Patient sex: F
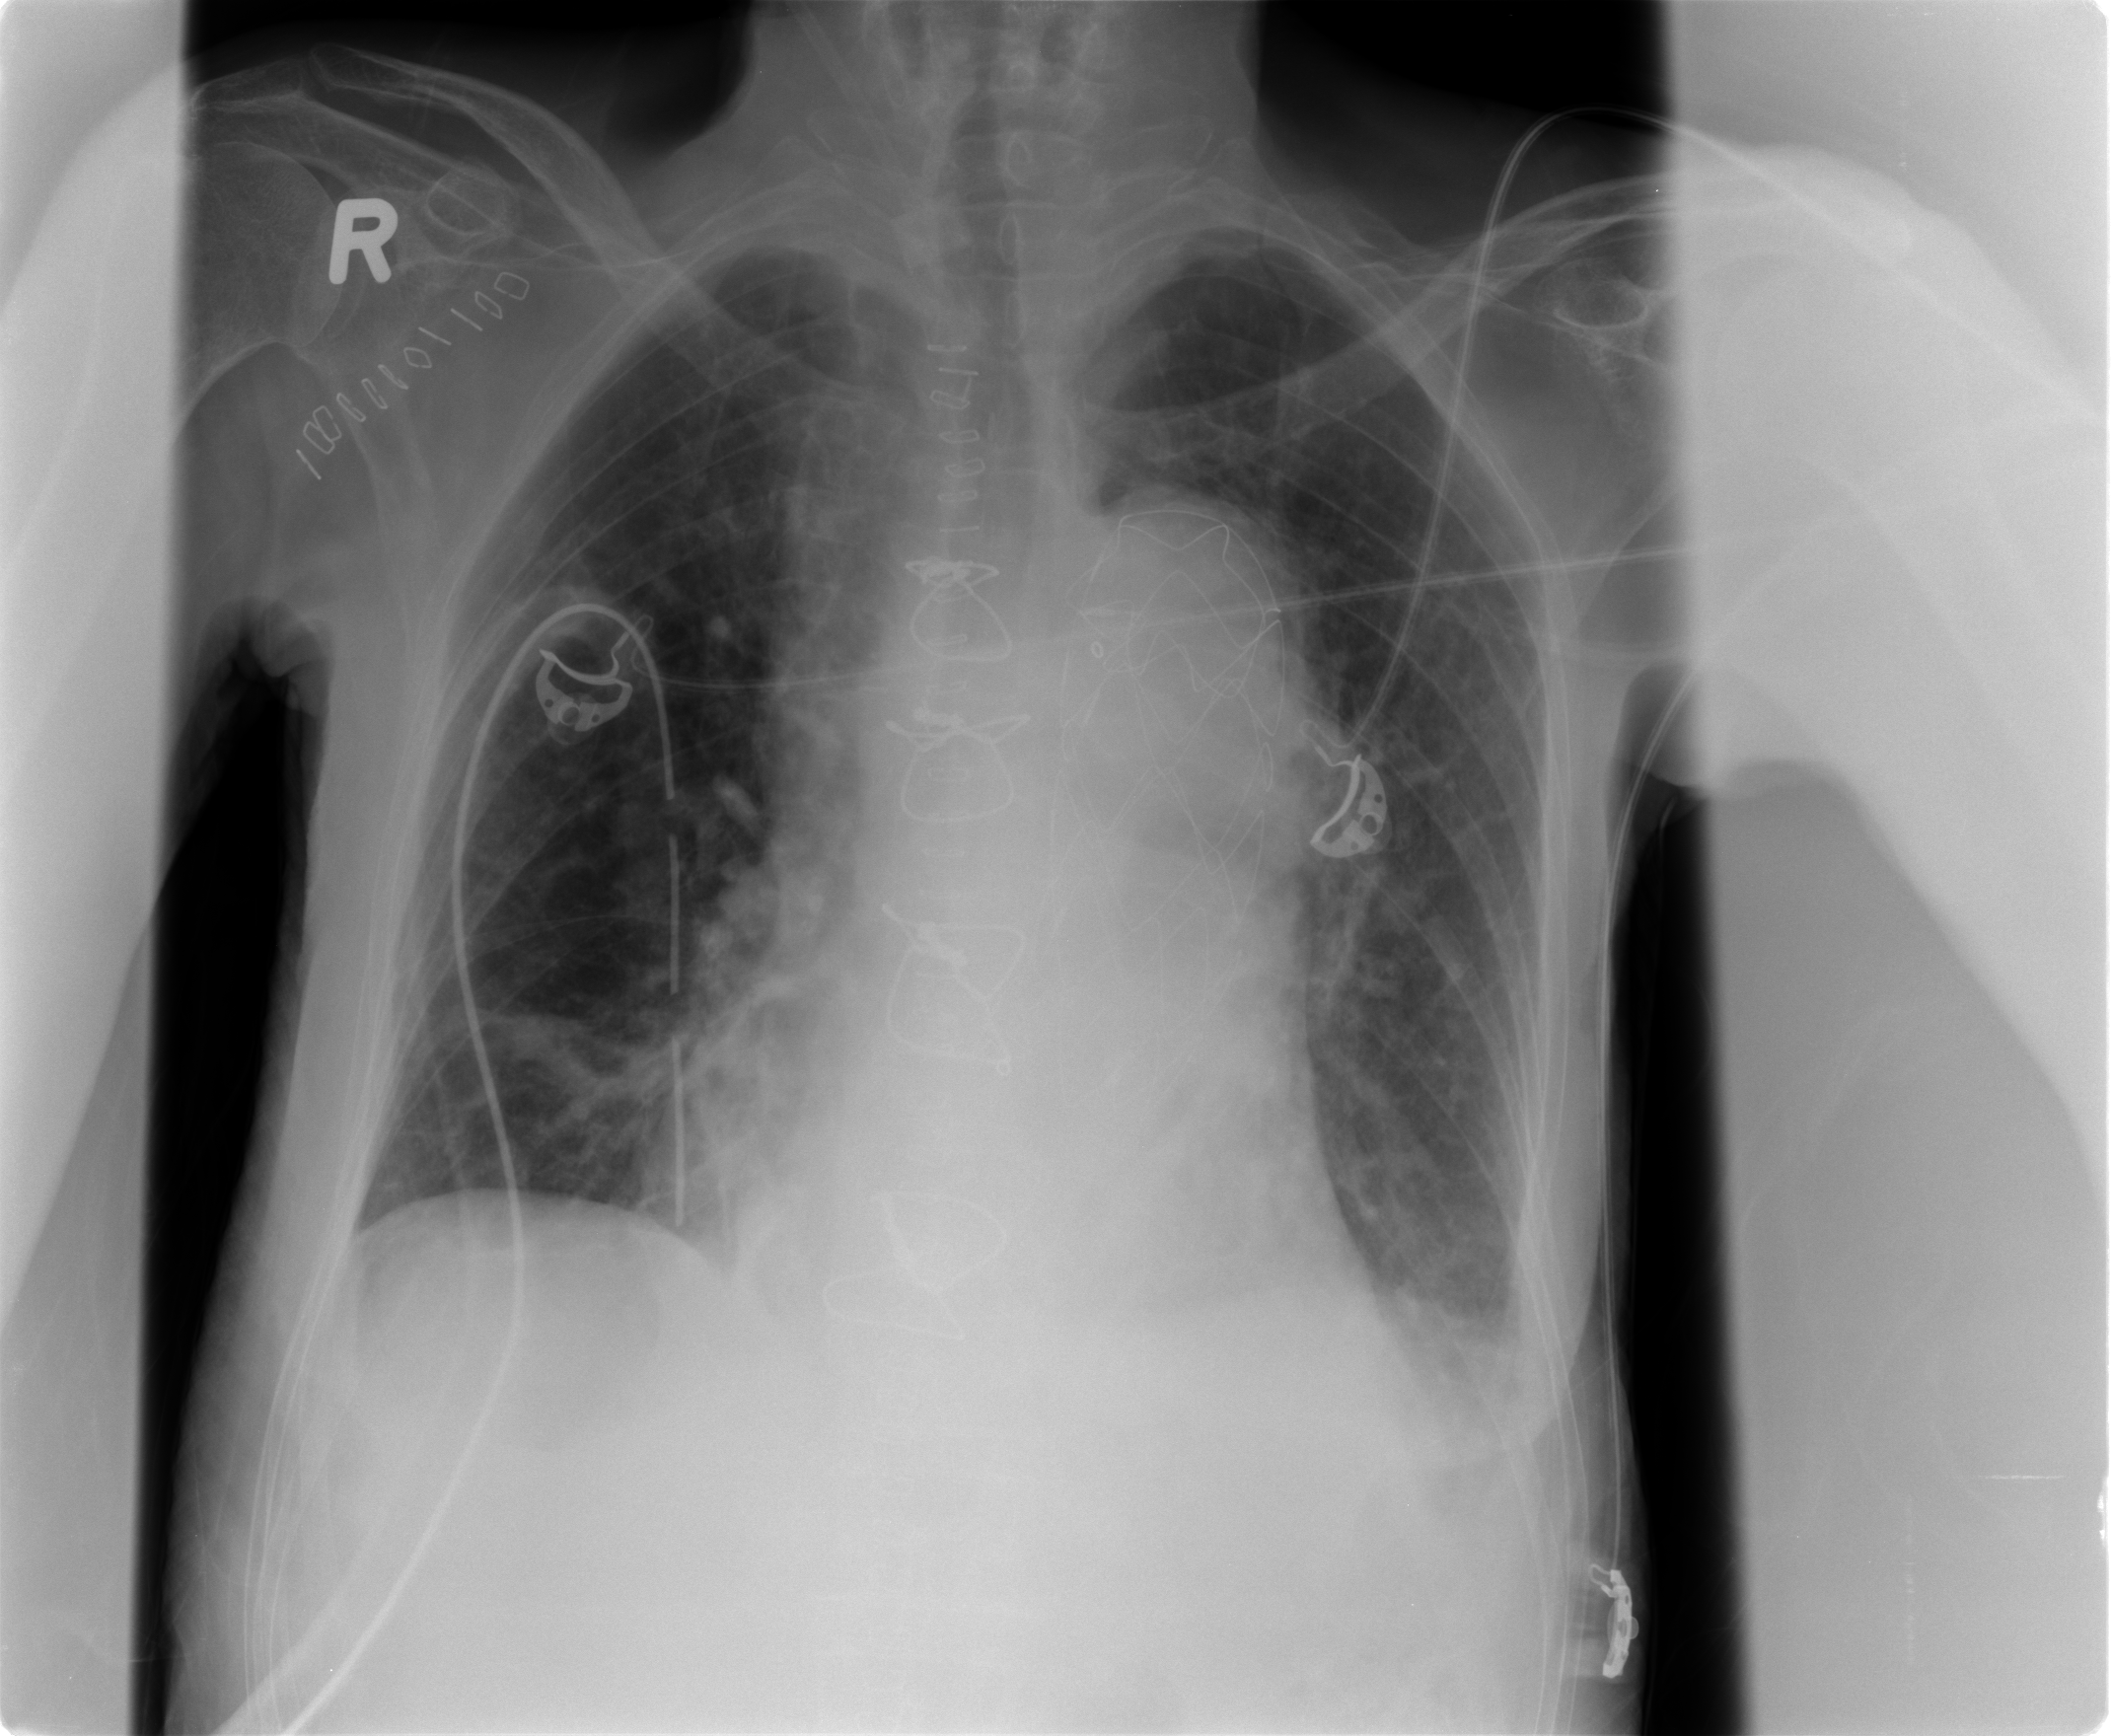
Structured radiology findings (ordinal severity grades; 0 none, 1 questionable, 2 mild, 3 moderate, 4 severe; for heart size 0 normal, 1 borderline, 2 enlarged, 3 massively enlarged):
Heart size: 0
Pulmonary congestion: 1
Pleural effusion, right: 0
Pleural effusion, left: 0
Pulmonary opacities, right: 1
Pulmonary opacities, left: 0
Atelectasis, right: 2
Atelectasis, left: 1